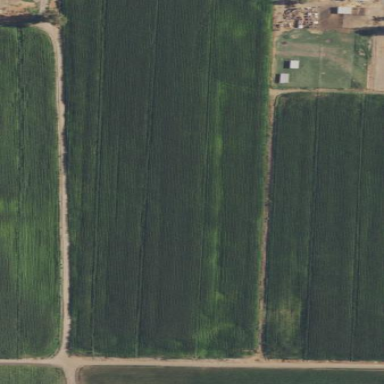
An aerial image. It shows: Farmland with field cropland.